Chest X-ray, PA view. Patient: 19 years old, sex M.
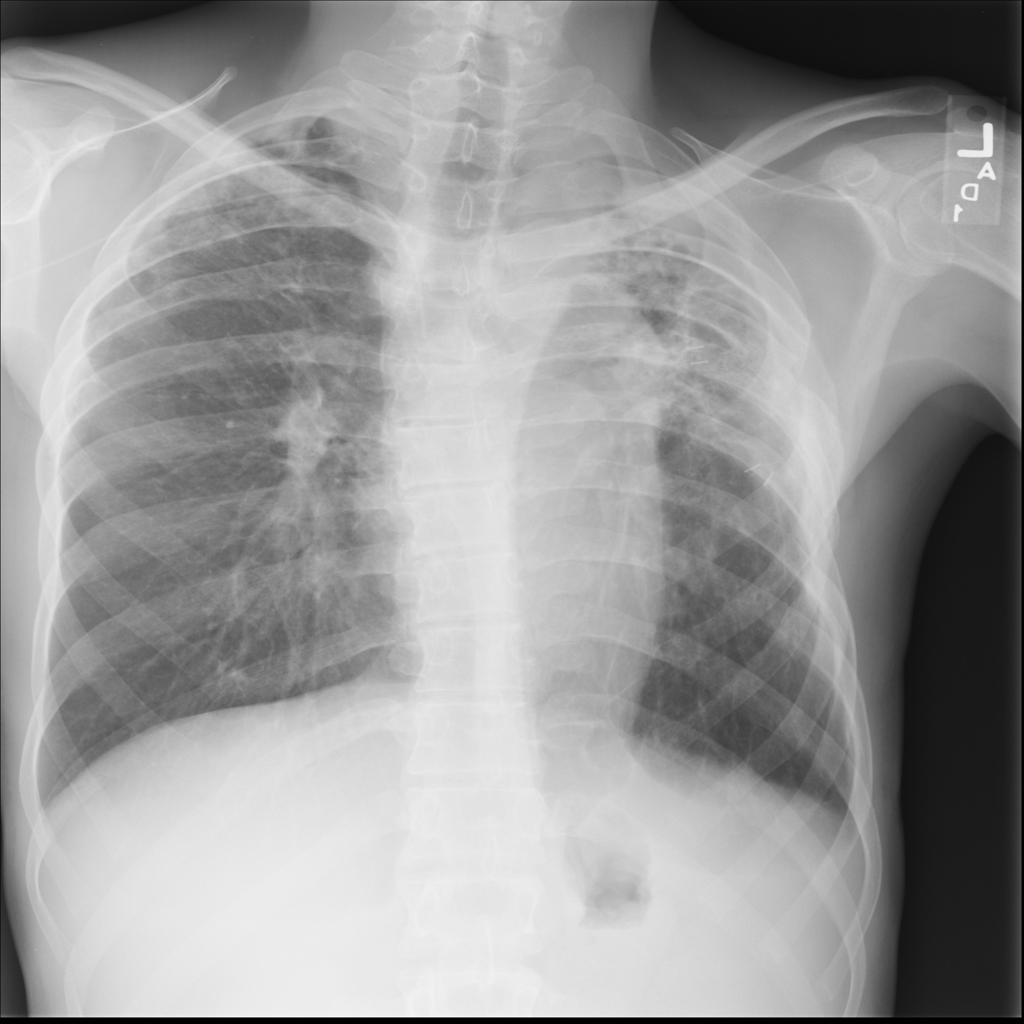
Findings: Fibrosis